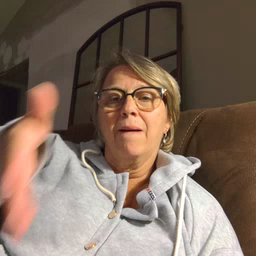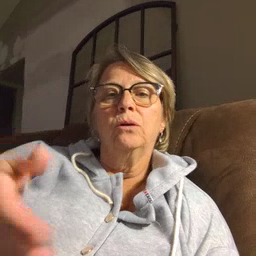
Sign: after